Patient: sex M, age 58
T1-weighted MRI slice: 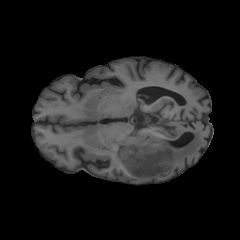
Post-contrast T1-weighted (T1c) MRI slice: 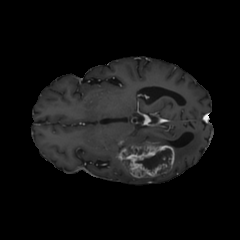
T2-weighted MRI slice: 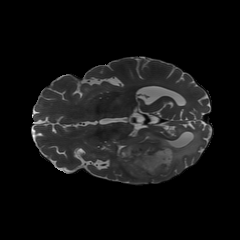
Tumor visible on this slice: yes
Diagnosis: Glioblastoma, IDH-wildtype
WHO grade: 4